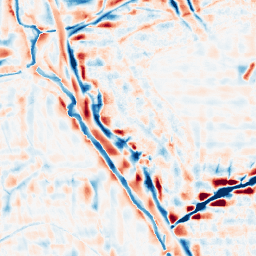
Category: wavelet
Decomposition family: wavelet_reverse_biorthogonal
Decomposition parameters: wavelet: rbio1.3
level: 4
Upsampling method: bspline
Upsampling parameters: scale: 8
Upsampling scale: 8